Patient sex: F
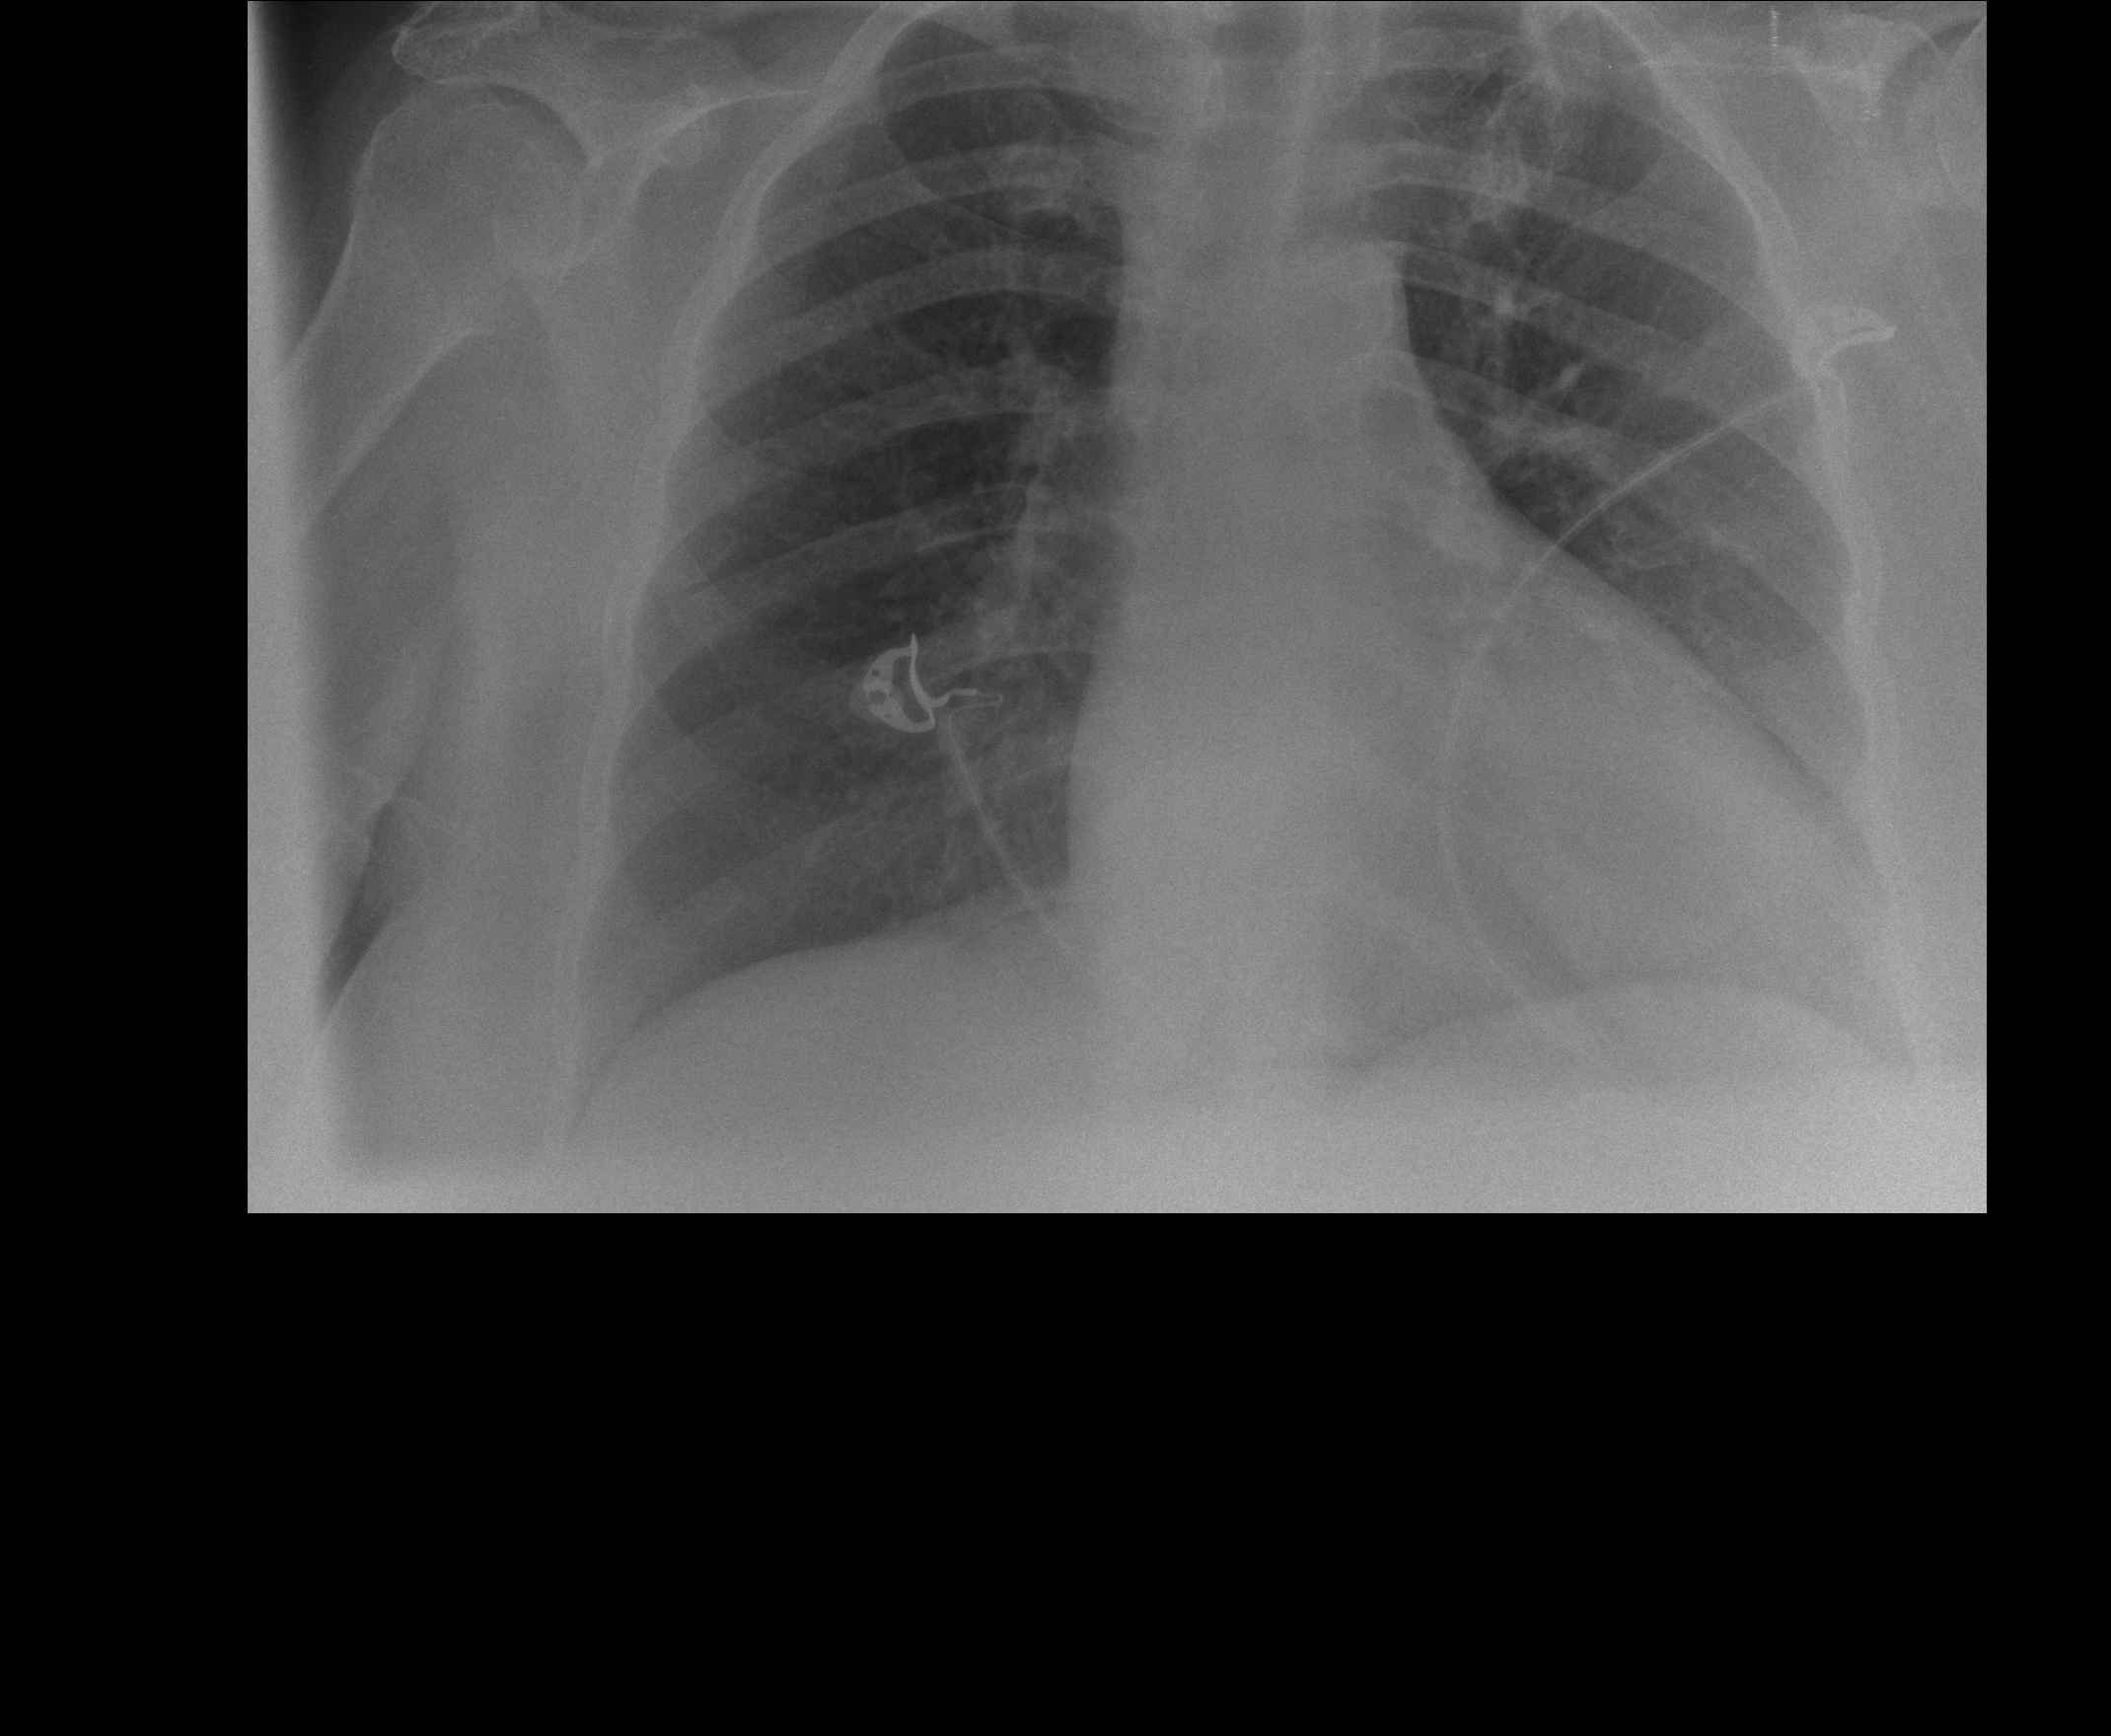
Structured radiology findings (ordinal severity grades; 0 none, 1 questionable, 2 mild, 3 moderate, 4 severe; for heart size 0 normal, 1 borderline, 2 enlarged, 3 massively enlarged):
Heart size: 1
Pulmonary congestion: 0
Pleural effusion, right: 0
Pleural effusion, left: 1
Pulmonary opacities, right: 0
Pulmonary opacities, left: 0
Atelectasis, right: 0
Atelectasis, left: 0